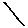
Label: line